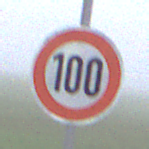
Verkehrszeichen: Geschwindigkeit100
Umgebung: Outdoor, RoadRail
Tageszeit: MorningAfternoon
Wetter: Overcast
Licht: Natural
Jahreszeit: NotSpecified
Kontrast: LowContrast